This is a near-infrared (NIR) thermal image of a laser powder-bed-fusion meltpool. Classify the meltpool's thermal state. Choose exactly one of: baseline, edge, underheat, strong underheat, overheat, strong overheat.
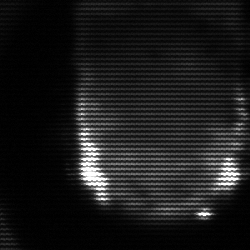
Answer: baseline